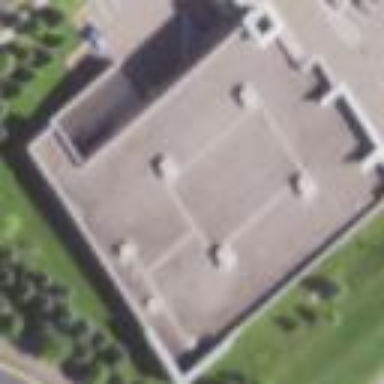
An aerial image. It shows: Building.